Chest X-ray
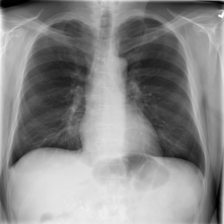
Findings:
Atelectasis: negative
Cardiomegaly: negative
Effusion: negative
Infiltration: negative
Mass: negative
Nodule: negative
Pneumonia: negative
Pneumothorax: negative
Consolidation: negative
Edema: negative
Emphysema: negative
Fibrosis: negative
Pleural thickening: negative
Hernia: negative